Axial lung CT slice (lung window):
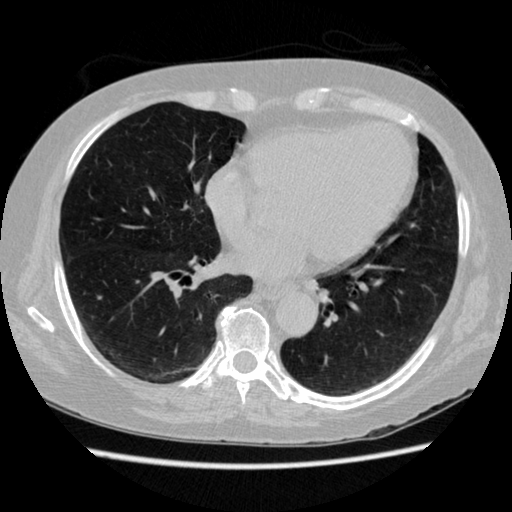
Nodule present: no